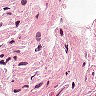
Metastatic tissue present: no